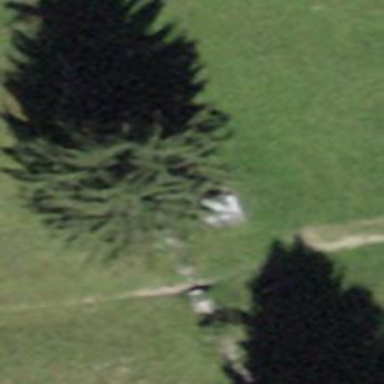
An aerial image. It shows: Picnic table located in leisure land area.